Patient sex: F
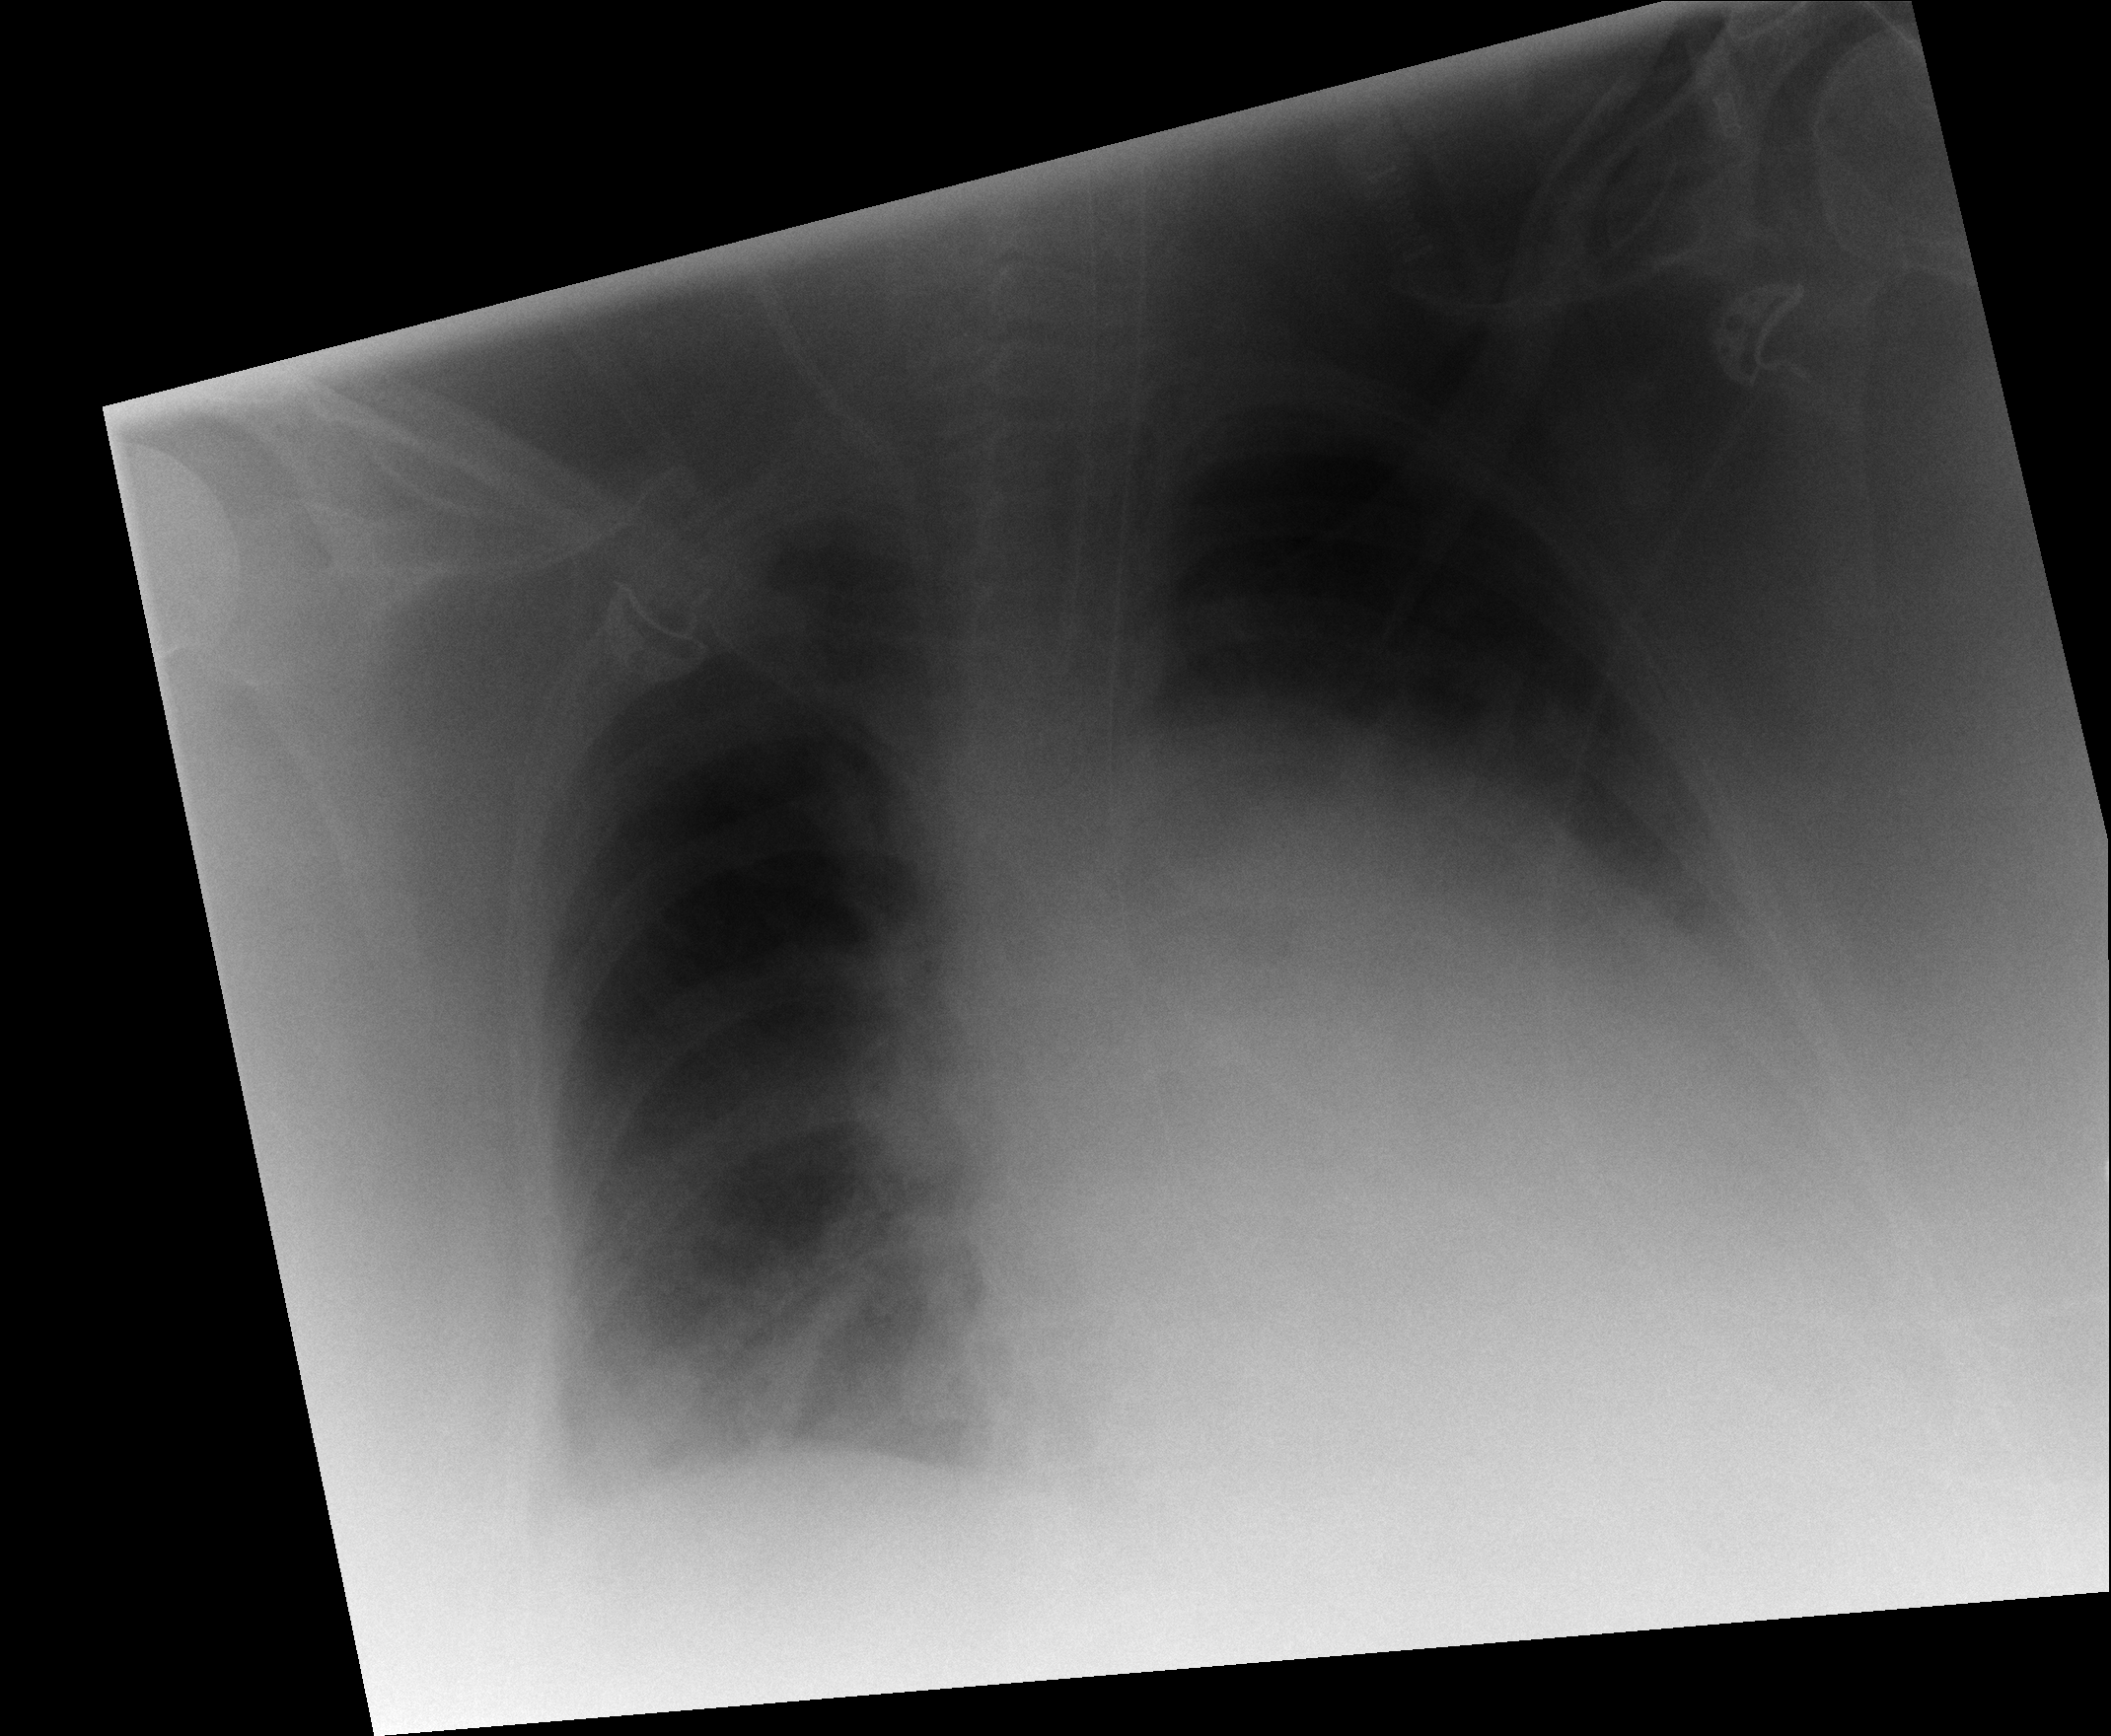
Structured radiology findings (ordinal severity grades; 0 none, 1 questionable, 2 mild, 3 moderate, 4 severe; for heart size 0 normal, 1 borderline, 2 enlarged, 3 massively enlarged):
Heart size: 2
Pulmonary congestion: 0
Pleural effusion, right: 0
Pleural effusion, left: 2
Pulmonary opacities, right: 0
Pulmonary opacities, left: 0
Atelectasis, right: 2
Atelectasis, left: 2